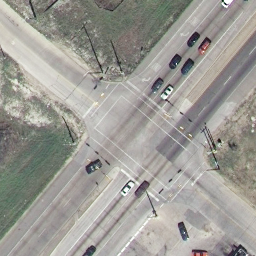
Label: intersection